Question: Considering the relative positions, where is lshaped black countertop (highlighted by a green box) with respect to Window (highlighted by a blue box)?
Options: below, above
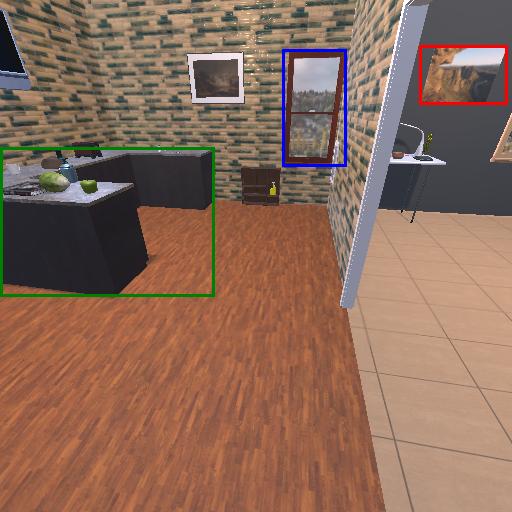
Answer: below